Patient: sex M, age 52
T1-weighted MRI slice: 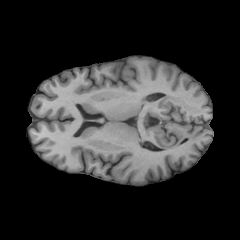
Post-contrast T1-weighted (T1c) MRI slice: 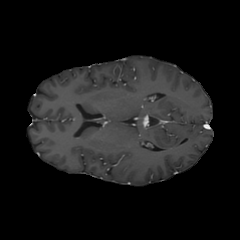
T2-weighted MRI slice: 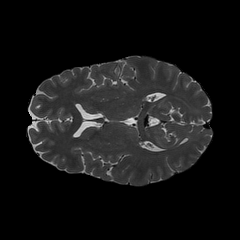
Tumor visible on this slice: no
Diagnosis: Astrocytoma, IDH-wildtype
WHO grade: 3